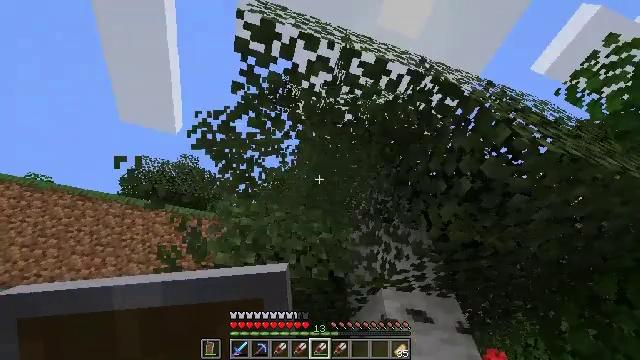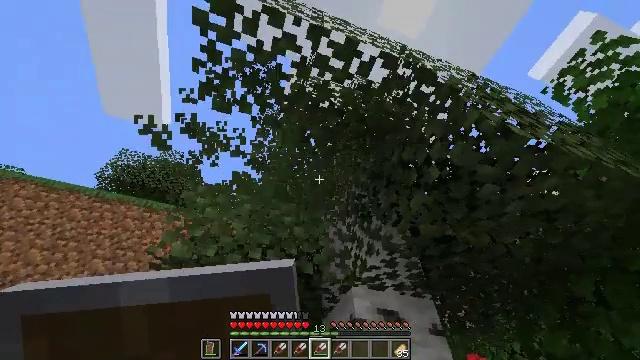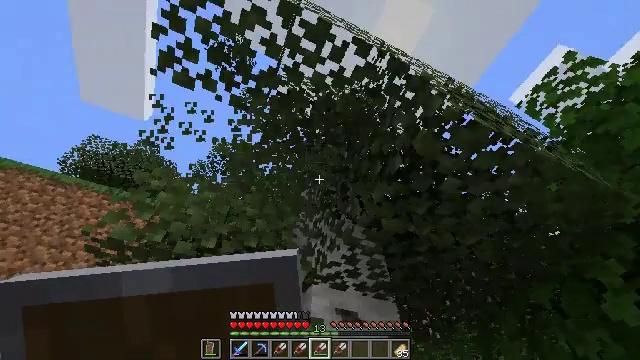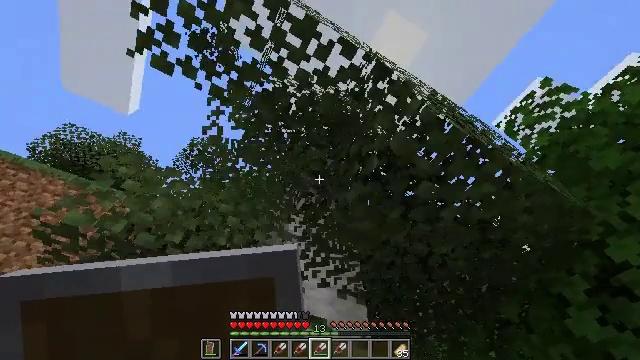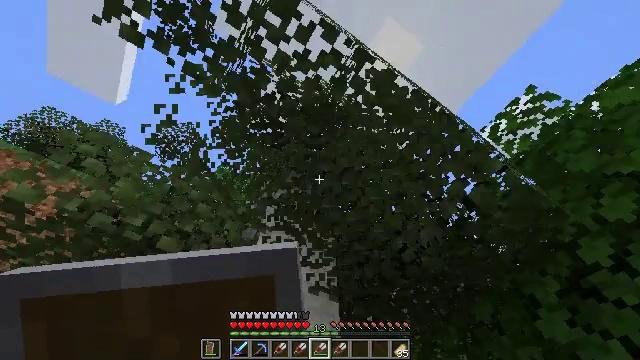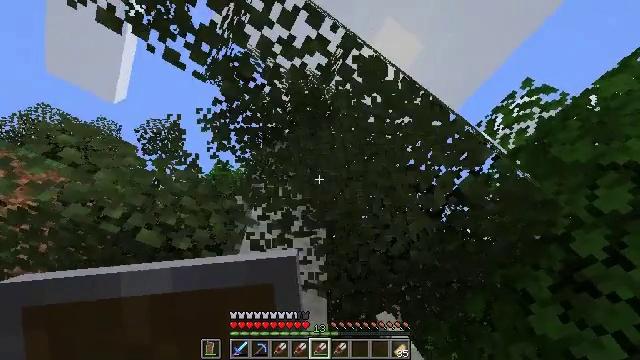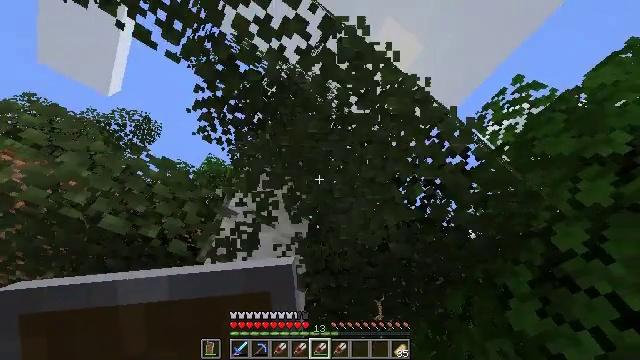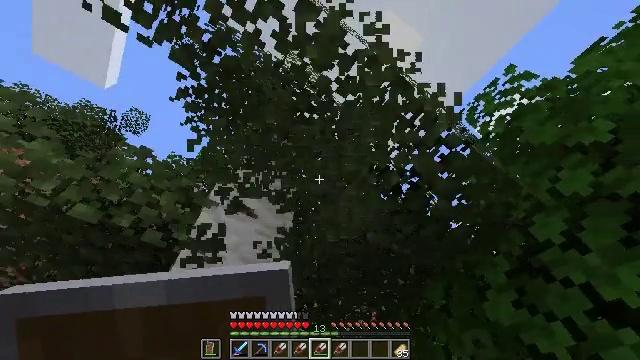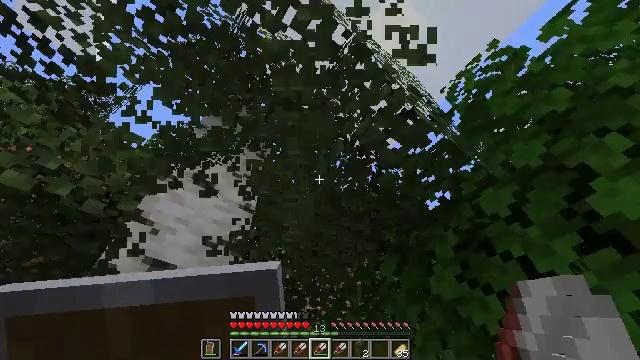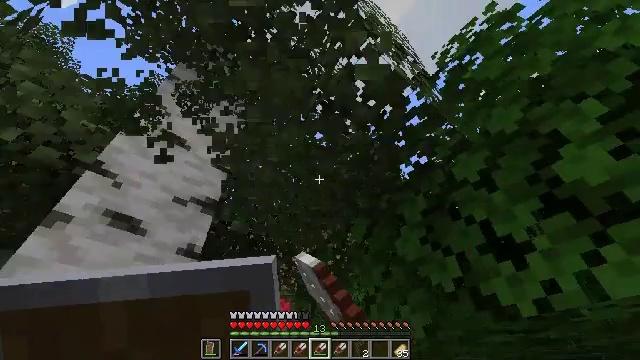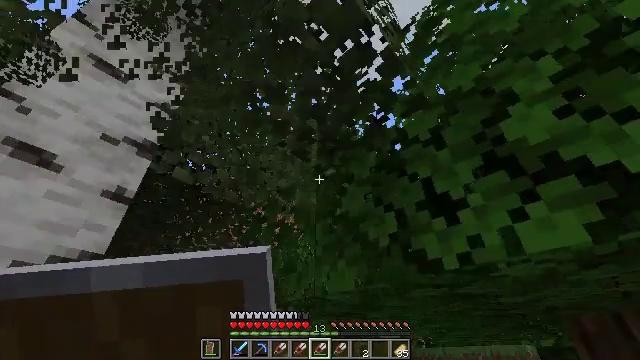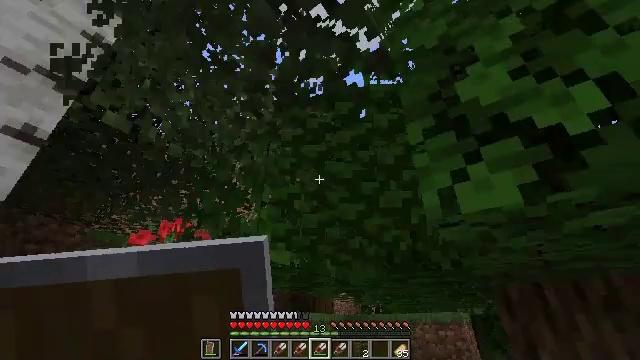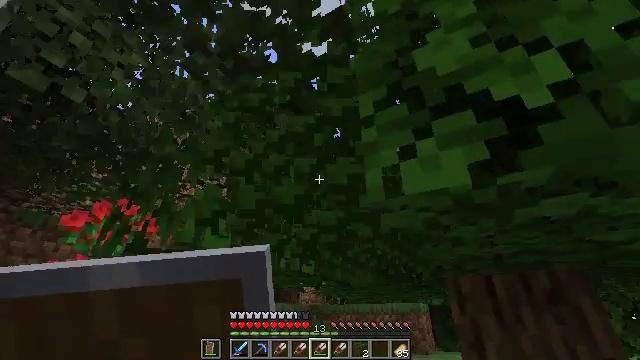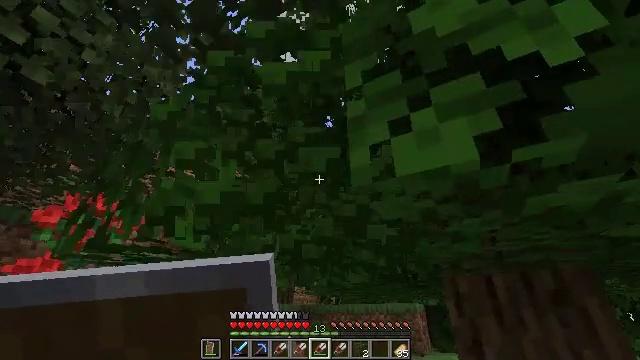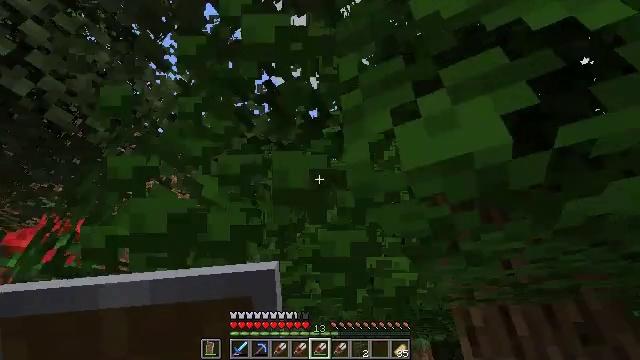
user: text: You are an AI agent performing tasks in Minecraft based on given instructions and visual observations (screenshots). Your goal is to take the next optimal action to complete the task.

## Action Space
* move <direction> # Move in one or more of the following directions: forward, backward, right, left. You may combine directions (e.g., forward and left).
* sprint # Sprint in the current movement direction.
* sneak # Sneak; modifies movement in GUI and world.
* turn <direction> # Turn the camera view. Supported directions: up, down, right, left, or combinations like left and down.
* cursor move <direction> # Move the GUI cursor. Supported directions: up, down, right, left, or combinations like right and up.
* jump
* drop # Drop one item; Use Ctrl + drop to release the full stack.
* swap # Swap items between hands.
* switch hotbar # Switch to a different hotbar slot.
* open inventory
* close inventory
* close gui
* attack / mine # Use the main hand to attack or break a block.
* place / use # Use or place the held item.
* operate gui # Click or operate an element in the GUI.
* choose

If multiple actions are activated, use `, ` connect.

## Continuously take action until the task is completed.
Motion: motion action
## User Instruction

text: Collect birch leaves from the tree.
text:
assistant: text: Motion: move forward and move right, turn right, attack / mine
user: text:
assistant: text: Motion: move forward and move right, turn right and up, attack / mine
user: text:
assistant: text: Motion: move forward and move right, turn right and up, attack / mine
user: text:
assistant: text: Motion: move forward and move right, turn right, attack / mine
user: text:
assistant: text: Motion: move forward and move right, attack / mine
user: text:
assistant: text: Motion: move right, turn right, attack / mine
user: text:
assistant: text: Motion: move right, turn down, attack / mine
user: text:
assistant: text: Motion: move forward and move right, turn down, attack / mine
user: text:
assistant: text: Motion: move forward and move right, turn right and down, attack / mine
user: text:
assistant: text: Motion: move forward and move right, turn right and down, attack / mine
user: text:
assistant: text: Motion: move forward and move right, turn right and down, attack / mine
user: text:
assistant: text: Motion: move forward and move right, turn right and down, attack / mine
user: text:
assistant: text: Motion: move forward and move right, attack / mine
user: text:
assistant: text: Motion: move forward and move right, turn up, attack / mine
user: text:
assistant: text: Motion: move right, attack / mine